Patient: sex M, age 49
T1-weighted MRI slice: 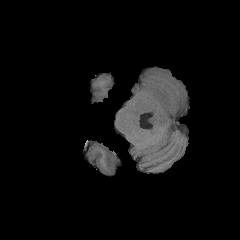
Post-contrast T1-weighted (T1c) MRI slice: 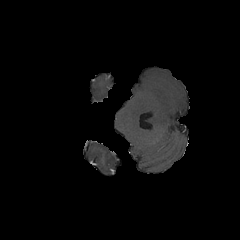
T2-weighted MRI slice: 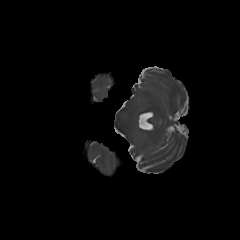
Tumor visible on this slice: no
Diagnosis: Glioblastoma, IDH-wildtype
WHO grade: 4